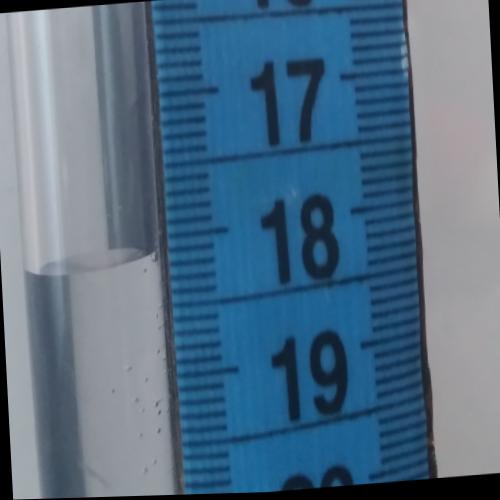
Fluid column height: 18.1 cm